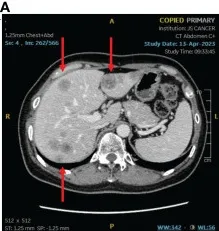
The response of liver metastases to immunotherapy combined with chemotherapy. (A) Before combination therapy.
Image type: radiology (ct)